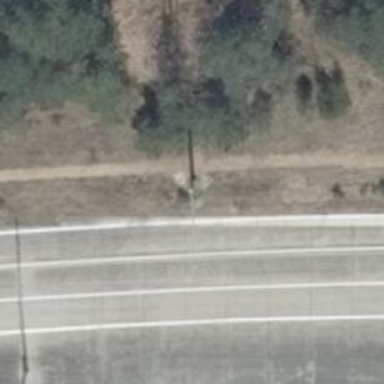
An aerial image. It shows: Catenary mast for power lines.